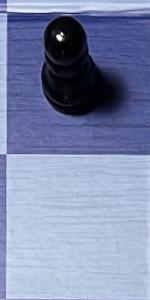
Label: Empty